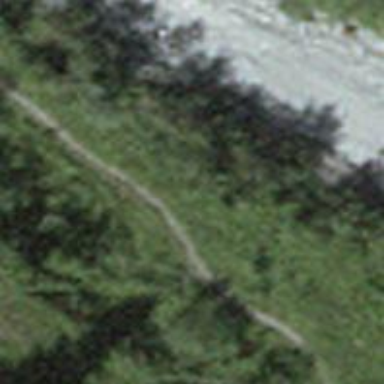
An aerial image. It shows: Dirt path for hiking with classic grooming.